Question: I am trying to create a Force Directed graph with the nodes spaced out evenly (or close enough) around the center root node (noted by the larger size).
Here's an example of the layout I'm trying to achieve (I understand it won't be the same every time):

I have the following graph:
'''
var width = $("#theVizness").width(),
height = $("#theVizness").height();
var color = d3.scale.ordinal().range(["#ff0000", "#fff000", "#ff4900"]);
var force = d3.layout.force()
.charge(-120)
.linkDistance(30)
.size([width, height]);
var svg = d3.select("#theVizness").append("svg")
.attr("width", width)
.attr("height", height);
var loading = svg.append("text")
.attr("class", "loading")
.attr("x", width / 2)
.attr("y", height / 2)
.attr("dy", ".35em")
.style("text-anchor", "middle")
.text("Loading...");
/*
ForceDirectData.json
{
"nodes":[
{"name":"File1.exe","colorGroup":0},
{"name":"File2.exe","colorGroup":0},
{"name":"File3.exe","colorGroup":0},
{"name":"File4.exe","colorGroup":0},
{"name":"File5.exe","colorGroup":0},
{"name":"File6.exe","colorGroup":0},
{"name":"File7.exe","colorGroup":0},
{"name":"File8.exe","colorGroup":0},
{"name":"File8.exe","colorGroup":0},
{"name":"File9.exe","colorGroup":0}
],
"links":[
{"source":1,"target":0,"value":10},
{"source":2,"target":0,"value":35},
{"source":3,"target":0,"value":50},
{"source":4,"target":0,"value":50},
{"source":5,"target":0,"value":65},
{"source":6,"target":0,"value":65},
{"source":7,"target":0,"value":81},
{"source":8,"target":0,"value":98},
{"source":9,"target":0,"value":100}
]
}
*/
d3.json("https://dl.dropboxusercontent.com/u/<PHONE>/ForceDirectData.json", function (error, json) {
var nodes = json.nodes;
force.nodes(nodes)
.links(json.links)
.linkDistance(function (d) {
return d.value * 1.5;
})
.charge(function(d){
var charge = -500;
if (d.index === 0) charge = 0;
return charge;
})
.friction(0.4);
var link = svg.selectAll(".link")
.data(json.links)
.enter().append("line")
.attr("class", "link")
.style("stroke-width", 1);
var files = svg.selectAll(".file")
.data(json.nodes)
.enter().append("circle")
.attr("class", "file")
.attr("r", 10)
.attr("fill", function (d) {
return color(d.colorGroup);
});
var totalNodes = files[0].length;
files.append("title")
.text(function (d) { return d.name; });
force.start();
for (var i = totalNodes * totalNodes; i > 0; --i) force.tick();
nodes[0].x = width / 2;
nodes[0].y = height / 2;
link.attr("x1", function (d) { return d.source.x; })
.attr("y1", function (d) { return d.source.y; })
.attr("x2", function (d) { return d.target.x; })
.attr("y2", function (d) { return d.target.y; });
files.attr("cx", function (d) { return d.x; })
.attr("cy", function (d) { return d.y; })
.attr("class", function(d){
var classString = "file"
if (d.index === 0) classString += " rootFile";
return classString;
})
.attr("r", function(d){
var radius = 10;
if (d.index === 0) radius = radius * 2;
return radius;
});
force.on("tick", function() {
link.attr("x1", function(d) { return d.source.x; })
.attr("y1", function(d) { return d.source.y; })
.attr("x2", function(d) { return d.target.x; })
.attr("y2", function(d) { return d.target.y; });
files.attr("cx", function(d) { return d.x; })
.attr("cy", function(d) { return d.y; });
});
loading.remove();
});
'''
## JSFiddle
I have already tried getting close to this with the 'charge()' method. I thought giving every node besides the root node a higher charge would accomplish this, but it did not.
## What can I do to have the child nodes evenly spaced around the root node?
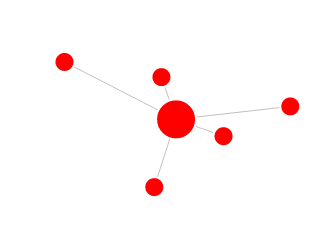
Answer: Yes, force layout is a perfect tool for situations like yours.
You just need to change a little initialization of the layout, like this
'''
force.nodes(nodes)
.links(json.links)
.charge(function(d){
var charge = -500;
if (d.index === 0) charge = 10 * charge;
return charge;
});
'''
and voila

. I had to remove settings for 'friction' and 'linkDistance' since they affected placement in a bad way. The 'charge' for root node is 10 times larger so that all other nodes are dominantly pushed away from the root. Other nodes also repel each other, and the perfect symmetry is achieved at the end, as a result.
Jsfiddle is <URL>.
---
I see from your code that you attempted to affect distance from the root node and other nodes by utilizing 'linkDistance' that is dependant on data. However, it might be better (although counter-intuitive) to use 'linkStrength' for that purpose, like this
'''
force.nodes(nodes)
.links(json.links)
.linkStrength(function (d) {
return d.value / 100.0;
})
.charge(function(d){
var charge = -500;
if (d.index === 0) charge = 10 * charge;
return charge;
});
'''
but you need to experiment.
---
For centering and fixing the root node, you can use this
'''
nodes[0].fixed = true;
nodes[0].x = width / 2;
nodes[0].y = height / 2;
'''
but before initialization of layout, like in <URL> Jsfiddle.